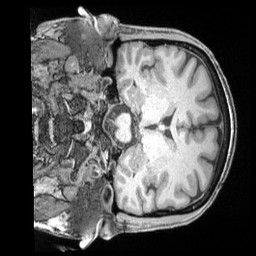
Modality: T1w
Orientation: coronal
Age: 37
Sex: male
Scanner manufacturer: siemens
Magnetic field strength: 3 T
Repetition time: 2 s
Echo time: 0.00211 s